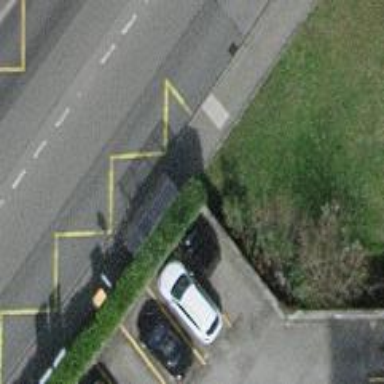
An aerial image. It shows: Asphalt sidewalk leading to public transport platform.